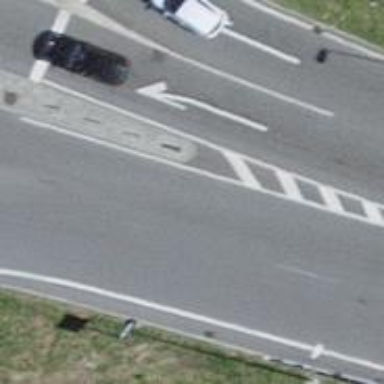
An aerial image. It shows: Asphalt road at the secondary link level.